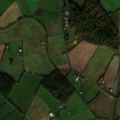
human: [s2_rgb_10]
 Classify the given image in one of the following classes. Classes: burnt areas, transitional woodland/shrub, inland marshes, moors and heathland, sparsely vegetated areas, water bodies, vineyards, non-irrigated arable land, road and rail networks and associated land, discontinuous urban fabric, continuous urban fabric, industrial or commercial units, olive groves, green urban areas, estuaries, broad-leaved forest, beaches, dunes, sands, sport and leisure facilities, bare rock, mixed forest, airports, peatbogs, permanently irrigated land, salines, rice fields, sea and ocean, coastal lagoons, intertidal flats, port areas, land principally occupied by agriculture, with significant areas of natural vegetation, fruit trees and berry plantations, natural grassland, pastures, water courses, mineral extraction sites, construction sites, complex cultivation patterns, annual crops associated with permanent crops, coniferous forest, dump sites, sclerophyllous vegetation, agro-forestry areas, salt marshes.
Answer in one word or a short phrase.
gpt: road and rail networks and associated land, pastures, complex cultivation patterns